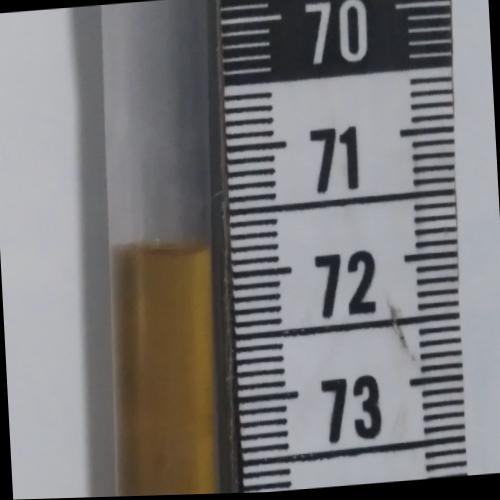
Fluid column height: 71.8 cm